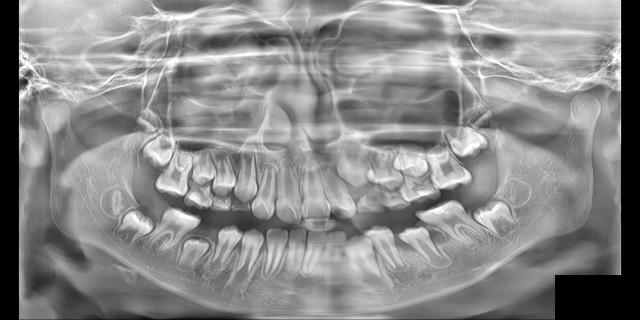
adult